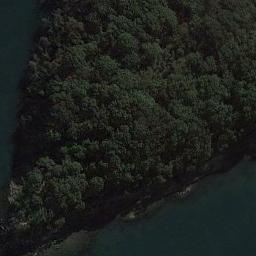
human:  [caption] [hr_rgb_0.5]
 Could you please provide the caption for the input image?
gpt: The forest with a lot of dense green trees is surrounded by the waters .

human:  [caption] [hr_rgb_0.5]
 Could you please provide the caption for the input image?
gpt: This is a dense forest .

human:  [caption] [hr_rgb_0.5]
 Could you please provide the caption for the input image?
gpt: The forest is next to the water .

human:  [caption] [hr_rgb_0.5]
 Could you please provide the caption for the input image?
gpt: A triangular forest with many dark green trees is surrounded by blue lake water .

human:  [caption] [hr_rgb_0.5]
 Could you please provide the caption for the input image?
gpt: A green forest on an island with aquamarine water around .